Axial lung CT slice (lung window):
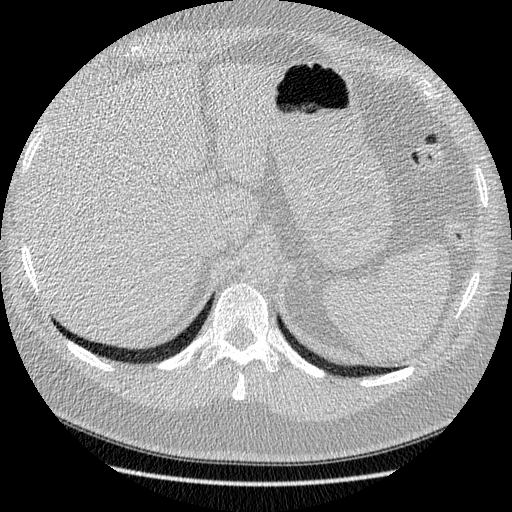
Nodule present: no